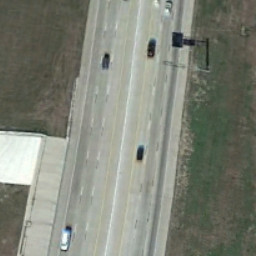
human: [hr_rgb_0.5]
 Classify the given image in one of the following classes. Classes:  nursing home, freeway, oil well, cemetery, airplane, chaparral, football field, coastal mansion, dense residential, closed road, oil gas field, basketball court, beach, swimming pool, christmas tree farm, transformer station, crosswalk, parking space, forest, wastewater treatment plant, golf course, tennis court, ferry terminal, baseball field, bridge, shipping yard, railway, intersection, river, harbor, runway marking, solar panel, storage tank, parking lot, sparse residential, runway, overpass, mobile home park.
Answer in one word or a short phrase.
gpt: freeway